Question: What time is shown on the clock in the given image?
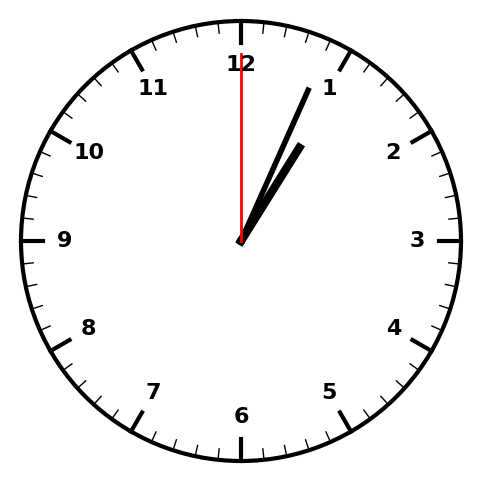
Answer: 01:04:00